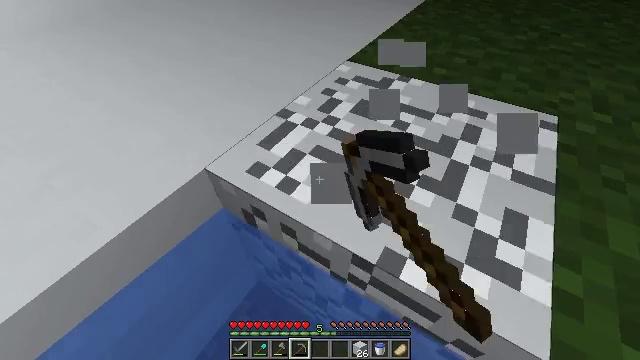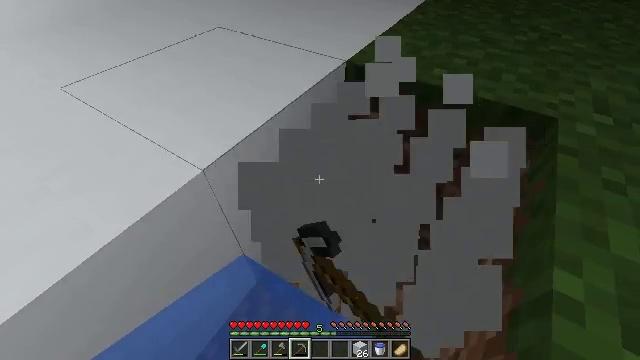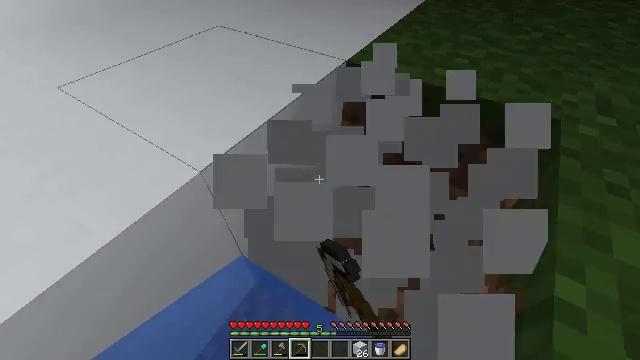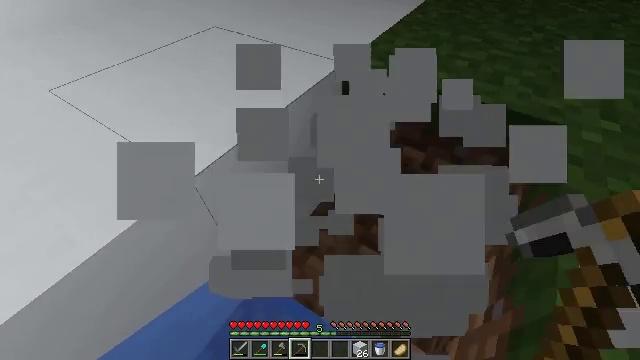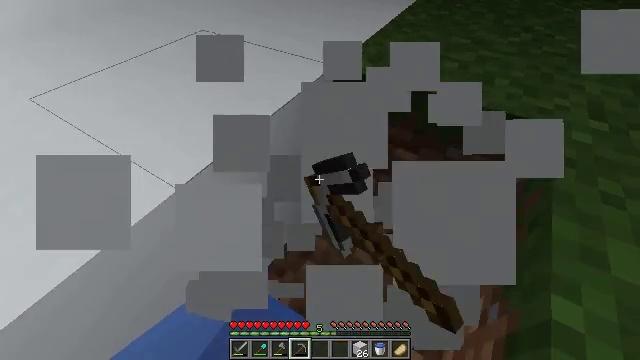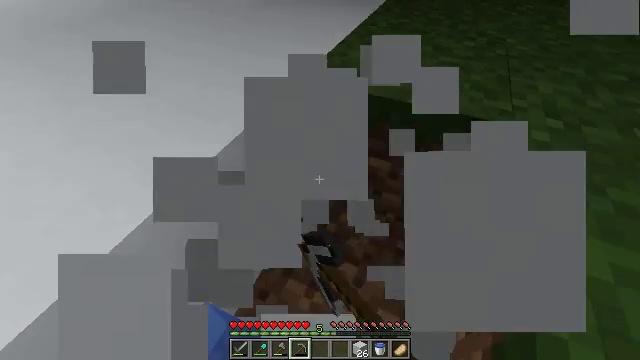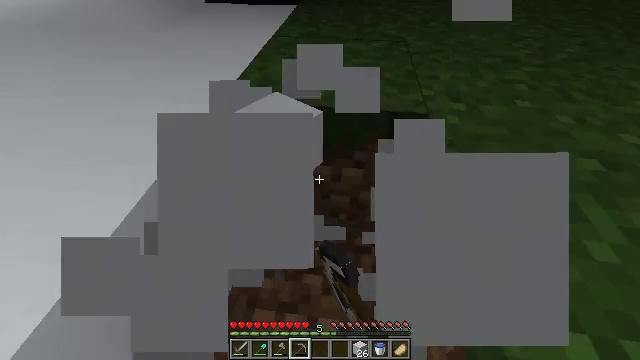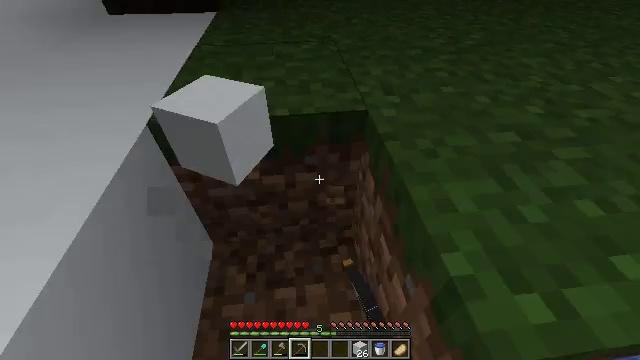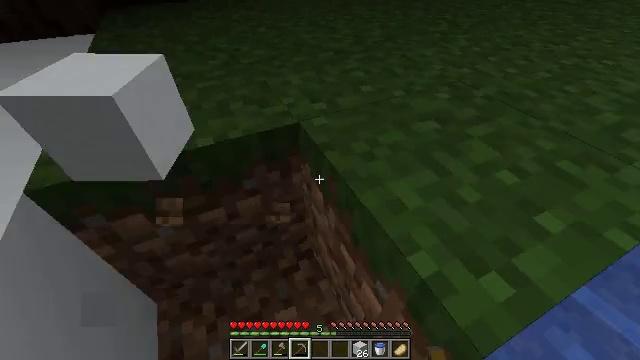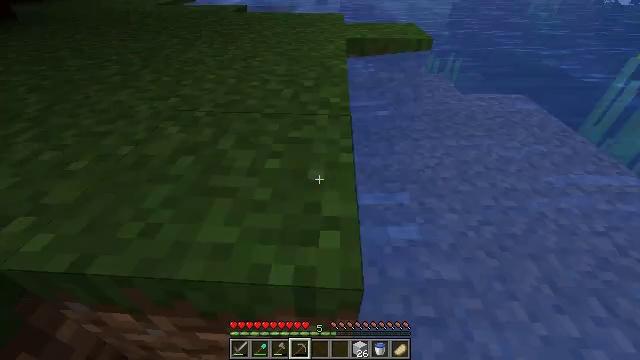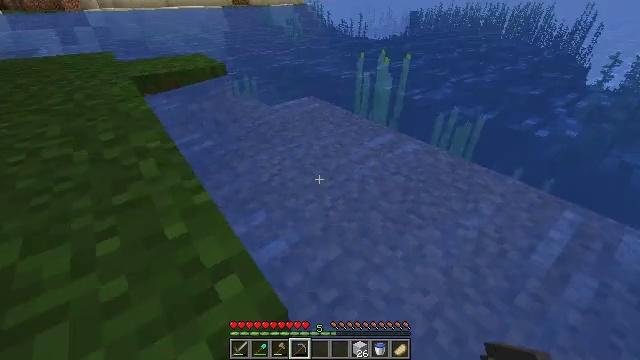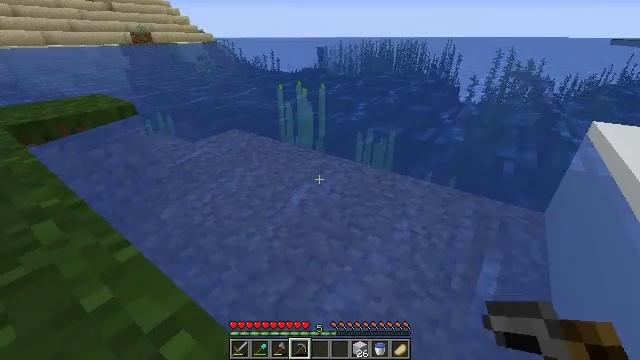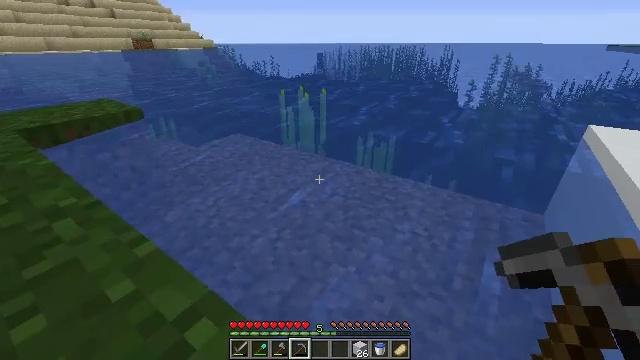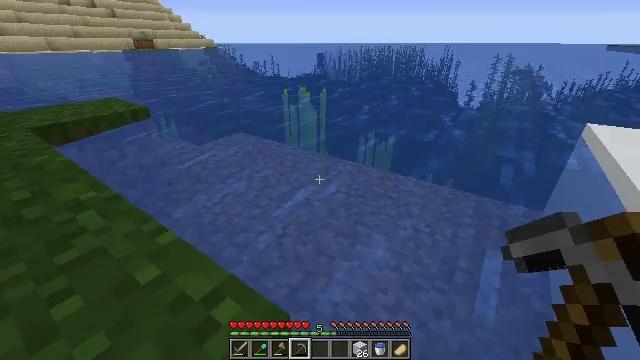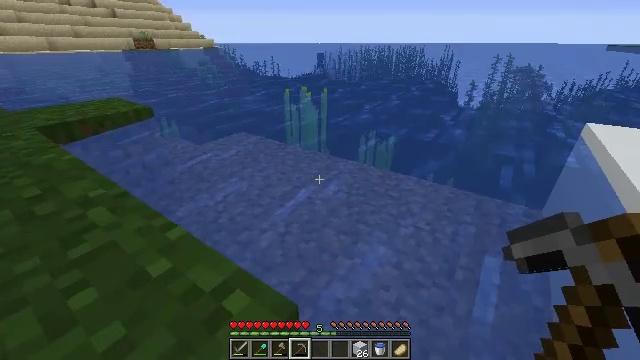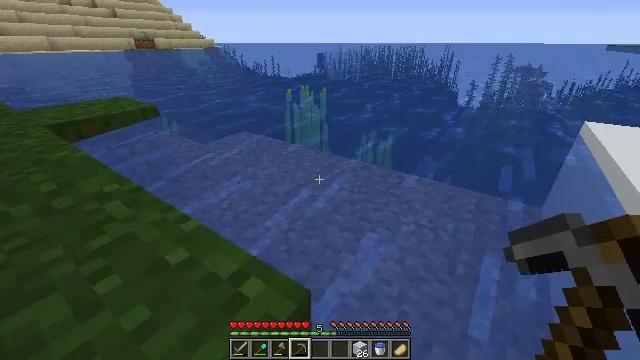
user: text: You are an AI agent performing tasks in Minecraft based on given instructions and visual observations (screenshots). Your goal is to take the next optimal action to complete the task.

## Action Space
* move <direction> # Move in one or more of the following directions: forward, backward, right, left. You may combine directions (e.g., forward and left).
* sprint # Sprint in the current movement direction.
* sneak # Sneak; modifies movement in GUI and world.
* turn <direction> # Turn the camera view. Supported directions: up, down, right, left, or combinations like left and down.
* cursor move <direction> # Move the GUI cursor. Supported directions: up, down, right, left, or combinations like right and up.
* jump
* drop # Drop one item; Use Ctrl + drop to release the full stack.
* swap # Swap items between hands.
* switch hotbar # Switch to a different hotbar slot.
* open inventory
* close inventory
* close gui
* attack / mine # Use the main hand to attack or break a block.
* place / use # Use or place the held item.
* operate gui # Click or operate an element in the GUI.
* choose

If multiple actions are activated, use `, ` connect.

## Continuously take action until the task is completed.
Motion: motion action
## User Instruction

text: Mine the white concrete block.
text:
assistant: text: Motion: attack / mine
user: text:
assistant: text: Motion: attack / mine
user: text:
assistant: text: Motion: attack / mine
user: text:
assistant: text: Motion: turn right, attack / mine
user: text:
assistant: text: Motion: turn right and up, attack / mine
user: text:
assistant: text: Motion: turn right and up, attack / mine
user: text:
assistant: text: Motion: turn right
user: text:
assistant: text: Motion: turn right
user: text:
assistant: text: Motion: turn right and up
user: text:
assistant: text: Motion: turn right and up
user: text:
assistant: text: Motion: turn right and up
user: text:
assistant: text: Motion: turn up
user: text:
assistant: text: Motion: no_op
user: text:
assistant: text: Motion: no_op
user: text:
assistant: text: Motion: no_op
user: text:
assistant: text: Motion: no_op
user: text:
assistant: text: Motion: no_op
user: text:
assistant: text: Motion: turn right
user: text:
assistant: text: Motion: turn right
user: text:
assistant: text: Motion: turn right and down
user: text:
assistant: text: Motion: turn right and down
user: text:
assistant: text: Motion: turn right and down
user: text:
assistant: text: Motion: turn right, attack / mine
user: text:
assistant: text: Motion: turn right, attack / mine
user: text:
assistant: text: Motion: turn right and up, attack / mine
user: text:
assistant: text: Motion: attack / mine
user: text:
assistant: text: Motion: attack / mine
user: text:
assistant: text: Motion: attack / mine
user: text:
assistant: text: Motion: attack / mine
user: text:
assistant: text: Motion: attack / mine